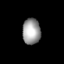
Tissue: lung
Cell type: Others
Senescence score: 0.1836
Nuclear area (px): 460
Mean DAPI intensity: 156.365